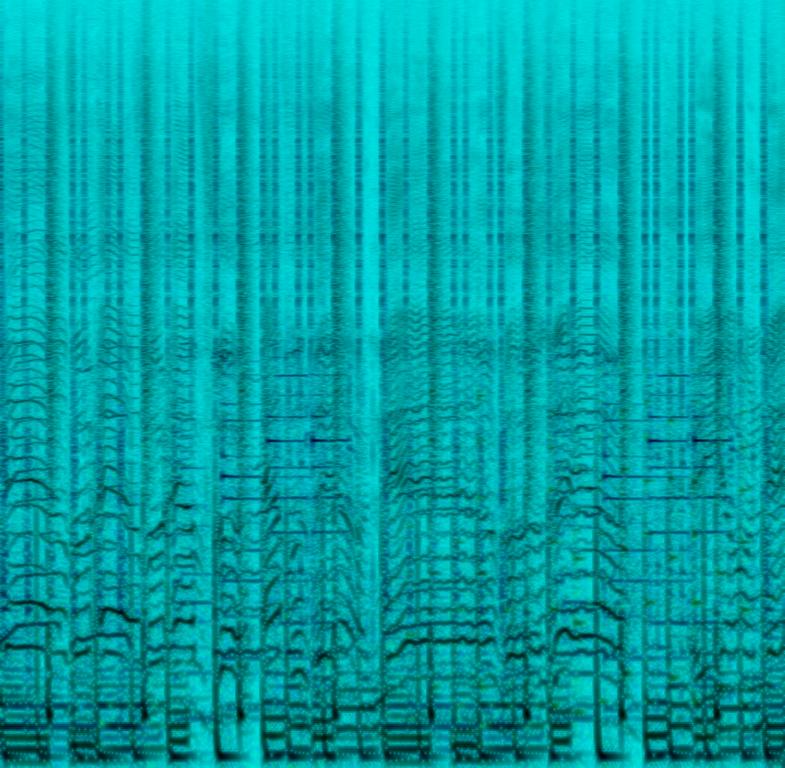
A male vocalist sings this quirky Rock melody. The tempo is medium fast with groovy electric guitar harmony, funky, intense bass lines, infectious drumming, keyboard accompaniment and vocal backup. The song is catchy, rhythmic, emotional, incessant, sentimental, melancholic, lonely, romantic , unconventional, quirky and upbeat. This song is classic rock.